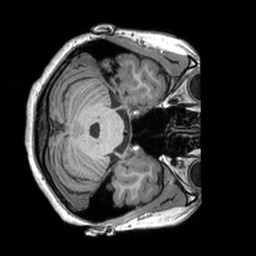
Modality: T1w
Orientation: axial
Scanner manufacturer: siemens
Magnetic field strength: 3 T
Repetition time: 2.53 s
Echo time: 0.00298 s